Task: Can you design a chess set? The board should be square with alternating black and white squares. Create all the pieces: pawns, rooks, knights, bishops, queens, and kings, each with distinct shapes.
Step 756:
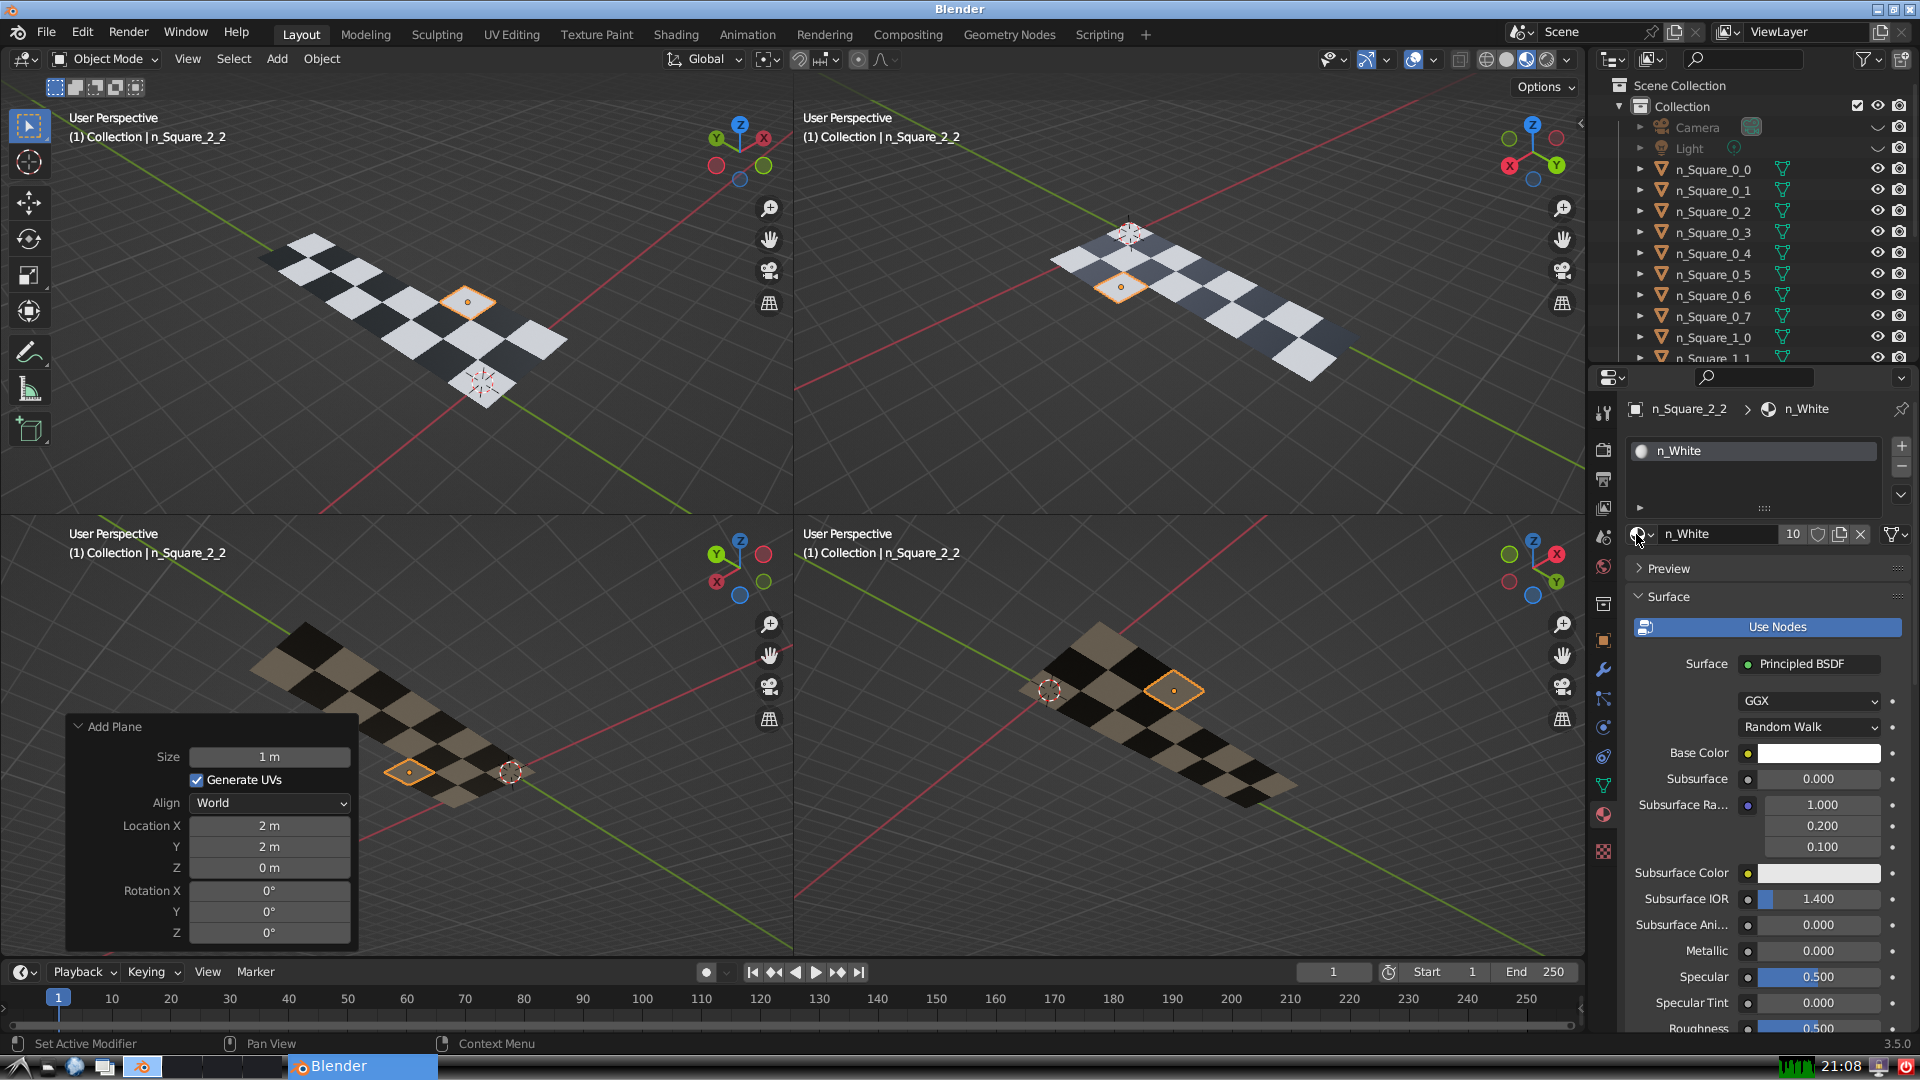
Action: {"mouse_move": [278, 58]}